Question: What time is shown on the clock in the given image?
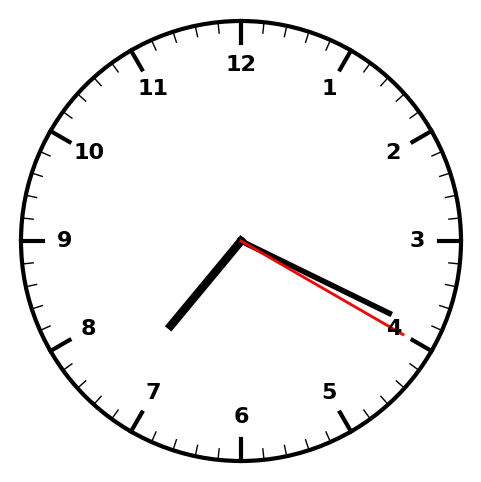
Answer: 07:19:20